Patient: sex M, age 68
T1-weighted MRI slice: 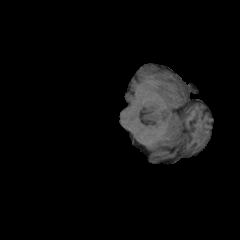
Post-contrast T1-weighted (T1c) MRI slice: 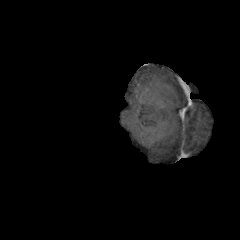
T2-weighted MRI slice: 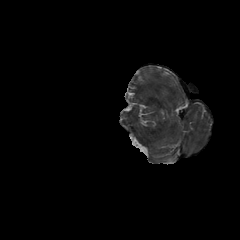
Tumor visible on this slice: no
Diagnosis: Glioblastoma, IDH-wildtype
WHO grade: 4